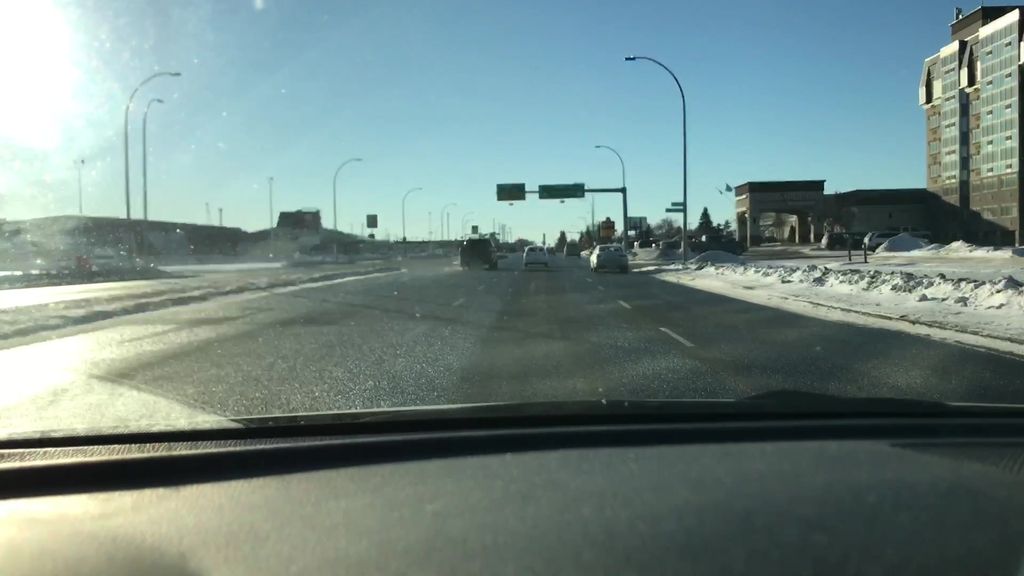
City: edmonton